Interaction volume radius: 10 \u00c5
Interaction volume height: 10 \u00c5
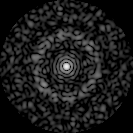
Disorder parameter: 0.8473